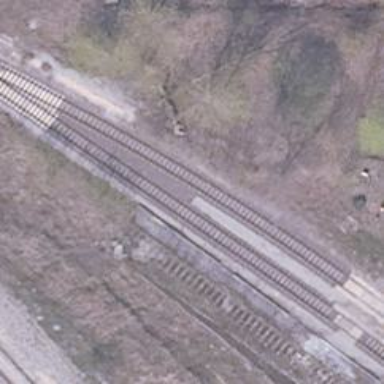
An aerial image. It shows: Railway siding with rails.